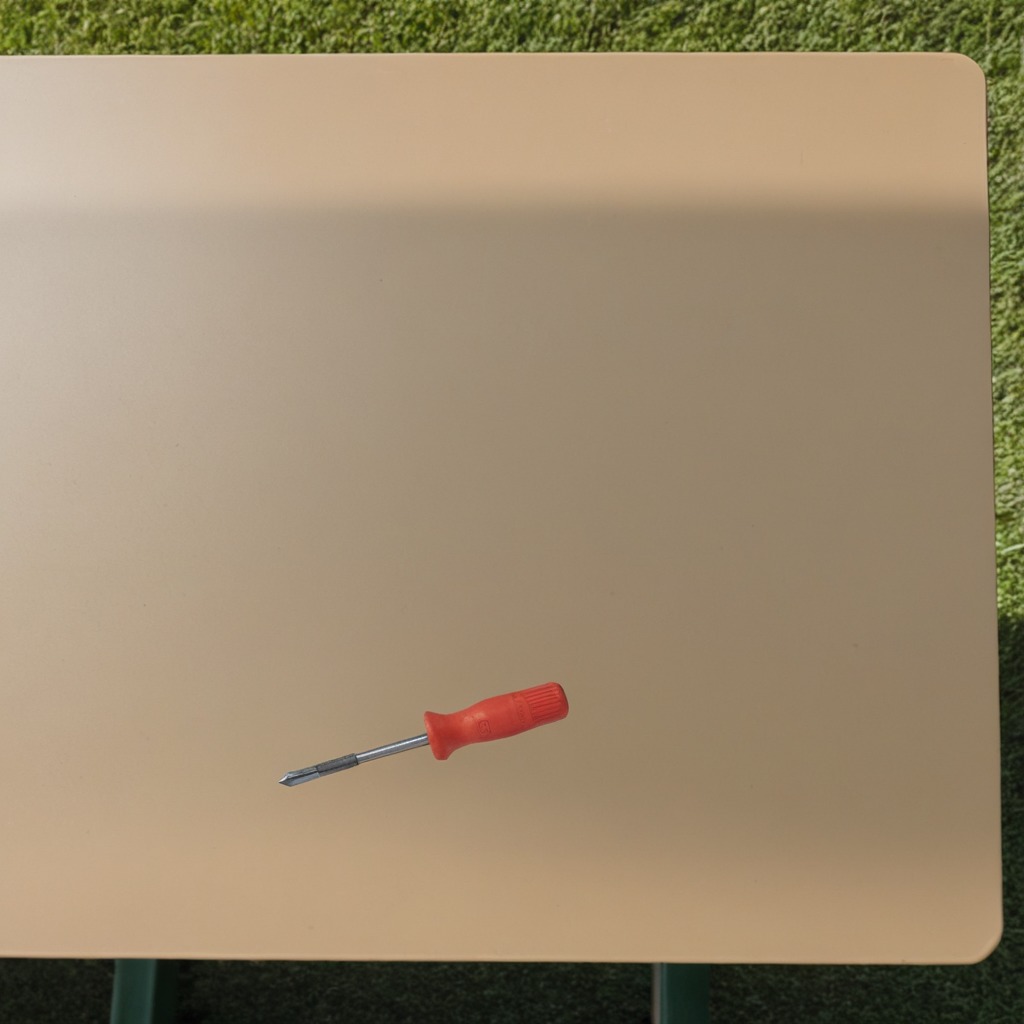
A screwdriver lying on the table.